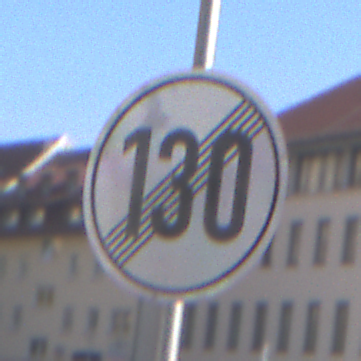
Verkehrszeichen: EndeGeschwindigkeit130
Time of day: MorningAfternoon
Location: Outdoor (Urban)
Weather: Clear
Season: NotSpecified
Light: Natural